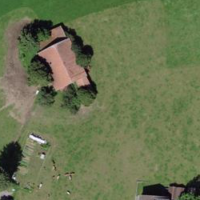
EUNIS habitat code: 24
Species observed at this site:
Chelidonium majus